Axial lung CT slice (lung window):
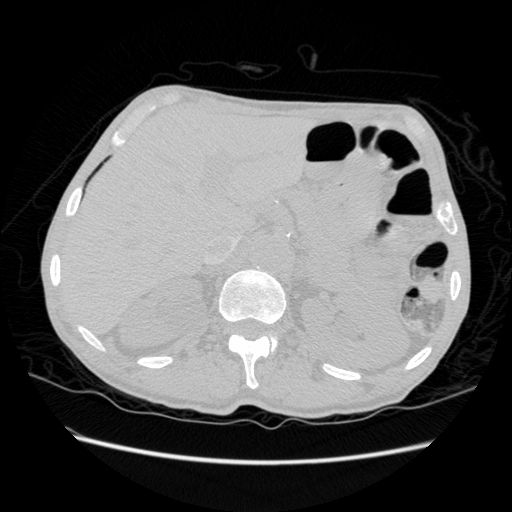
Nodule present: no